Aerial crown-view tile of a tropical tree (Barro Colorado Island, Panama), acquired 20240918:
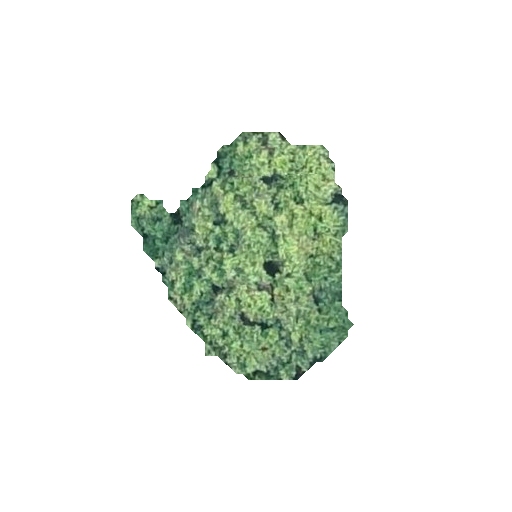
Species: Alseis blackiana
GBIF accepted scientific name: Alseis blackiana
Crown area: 57.903 m²